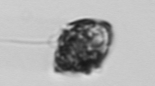
Label: Kryptoperidinium_triquetrum